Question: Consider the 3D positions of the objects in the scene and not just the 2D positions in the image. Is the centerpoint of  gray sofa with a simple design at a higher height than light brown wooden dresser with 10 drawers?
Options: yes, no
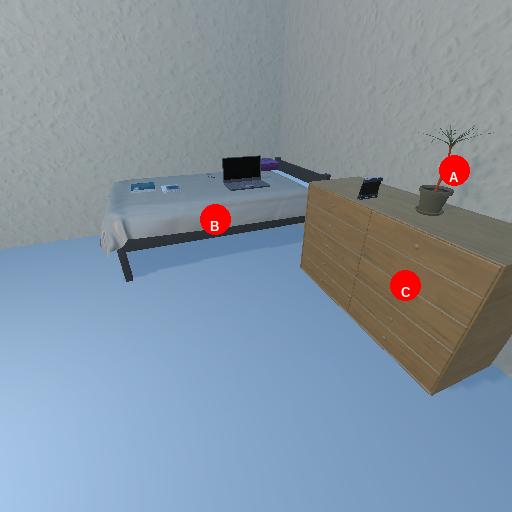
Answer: yes